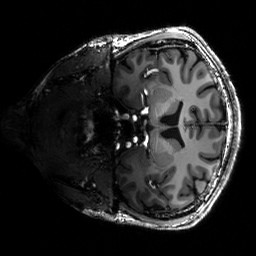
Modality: T1w
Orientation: coronal
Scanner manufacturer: siemens
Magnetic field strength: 6.98 T
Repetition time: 2.3 s
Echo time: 0.00244 s